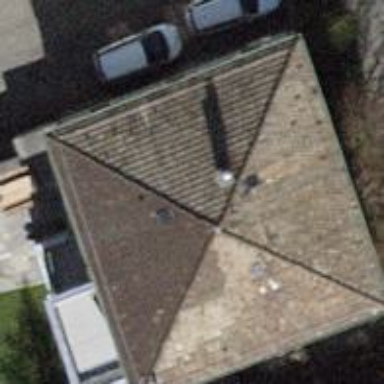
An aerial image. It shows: Apartments building with pyramidal roof.